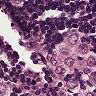
Metastatic tissue present: yes